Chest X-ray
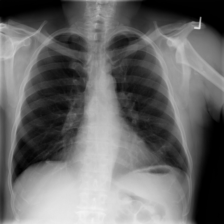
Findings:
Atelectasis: negative
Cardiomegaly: negative
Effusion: negative
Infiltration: negative
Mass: negative
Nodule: negative
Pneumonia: negative
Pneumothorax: negative
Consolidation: negative
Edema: negative
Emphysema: negative
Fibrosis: negative
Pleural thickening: negative
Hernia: negative